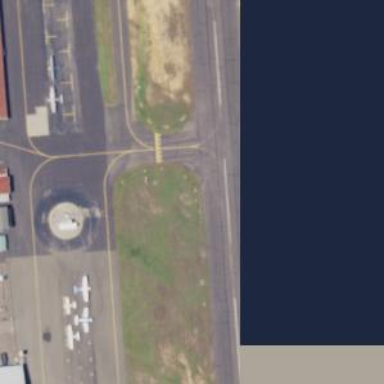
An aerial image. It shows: View of taxiway at the airport.